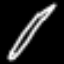
Label: pencil